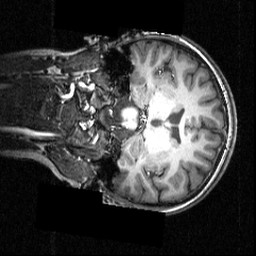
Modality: T1w
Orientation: coronal
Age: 20
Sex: female
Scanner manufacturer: siemens
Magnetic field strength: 3.951 T
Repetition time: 1.5 s
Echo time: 0.00335 s